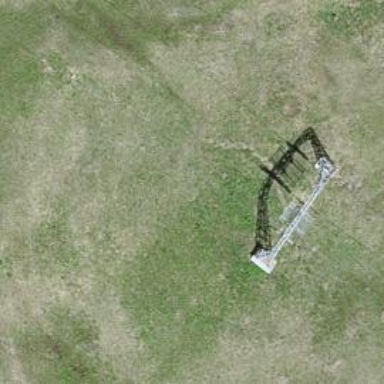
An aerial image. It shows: Pylon used for aerialway.